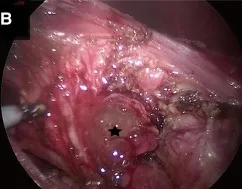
(B) Shows the child during laparoscopic surgery. The star shows gelatinous cystic fluid outflow in laparoscopic repetitive malformation.
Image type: endoscopy (gi_endoscopy)